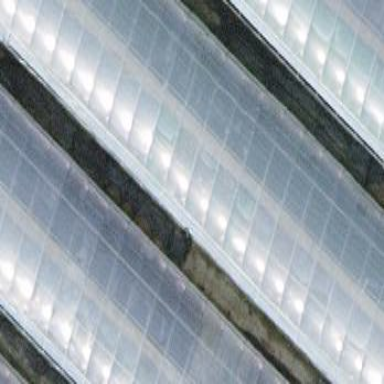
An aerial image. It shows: Greenhouse.